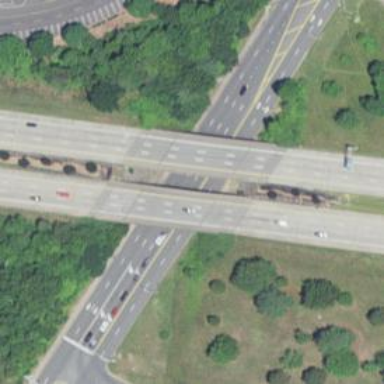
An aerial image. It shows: Motorway bridge.